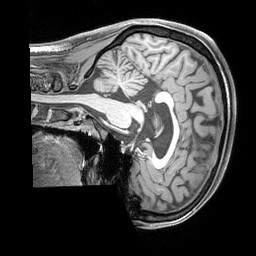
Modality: T1w
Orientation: sagittal
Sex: female
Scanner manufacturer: siemens
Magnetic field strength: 3 T
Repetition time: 2.3 s
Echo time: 0.00226 s